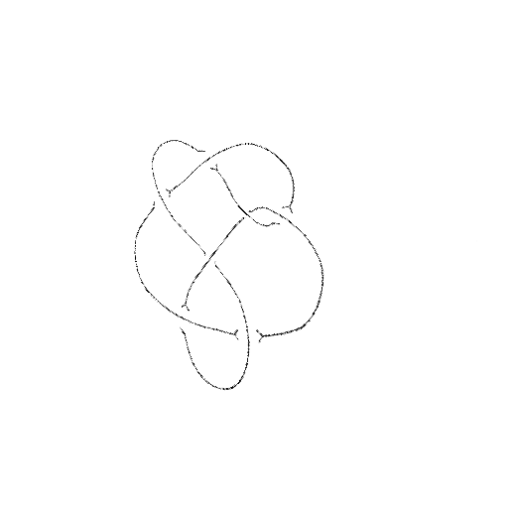
Crossing number: 7